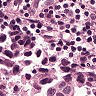
Metastatic tissue present: yes